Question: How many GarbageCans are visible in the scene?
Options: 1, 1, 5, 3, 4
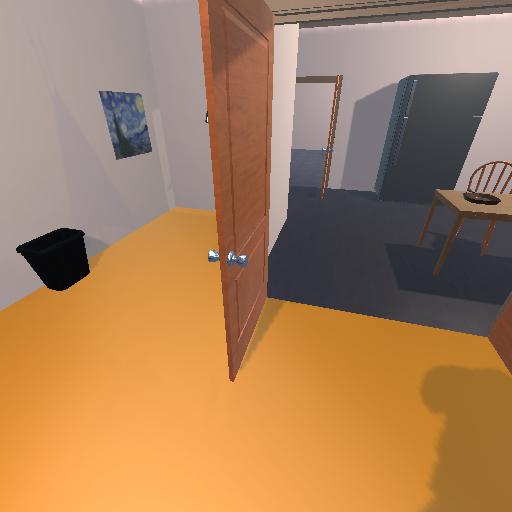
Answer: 1